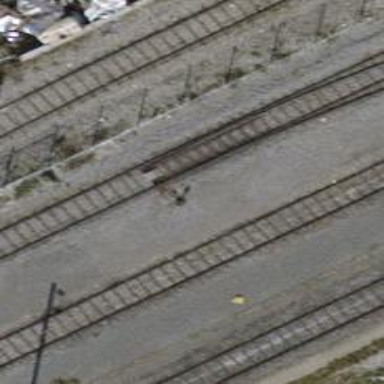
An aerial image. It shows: Railway switch.